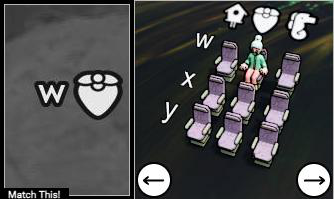
Task: seats
Answer: yes